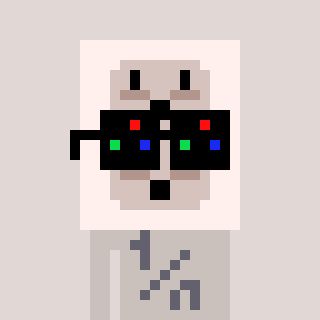
a pixel art character with square black sunglasses, a outlet-shaped head and a foggrey-colored body on a warm background